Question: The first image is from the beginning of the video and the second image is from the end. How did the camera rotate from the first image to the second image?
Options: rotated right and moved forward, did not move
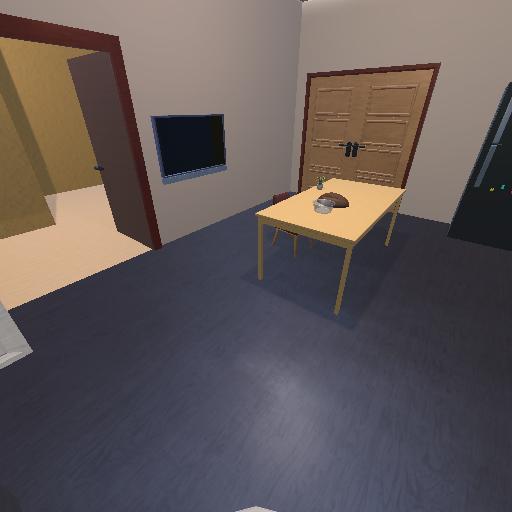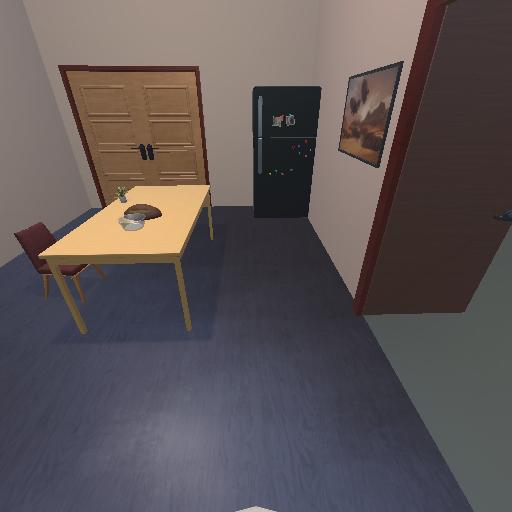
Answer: rotated right and moved forward